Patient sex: M
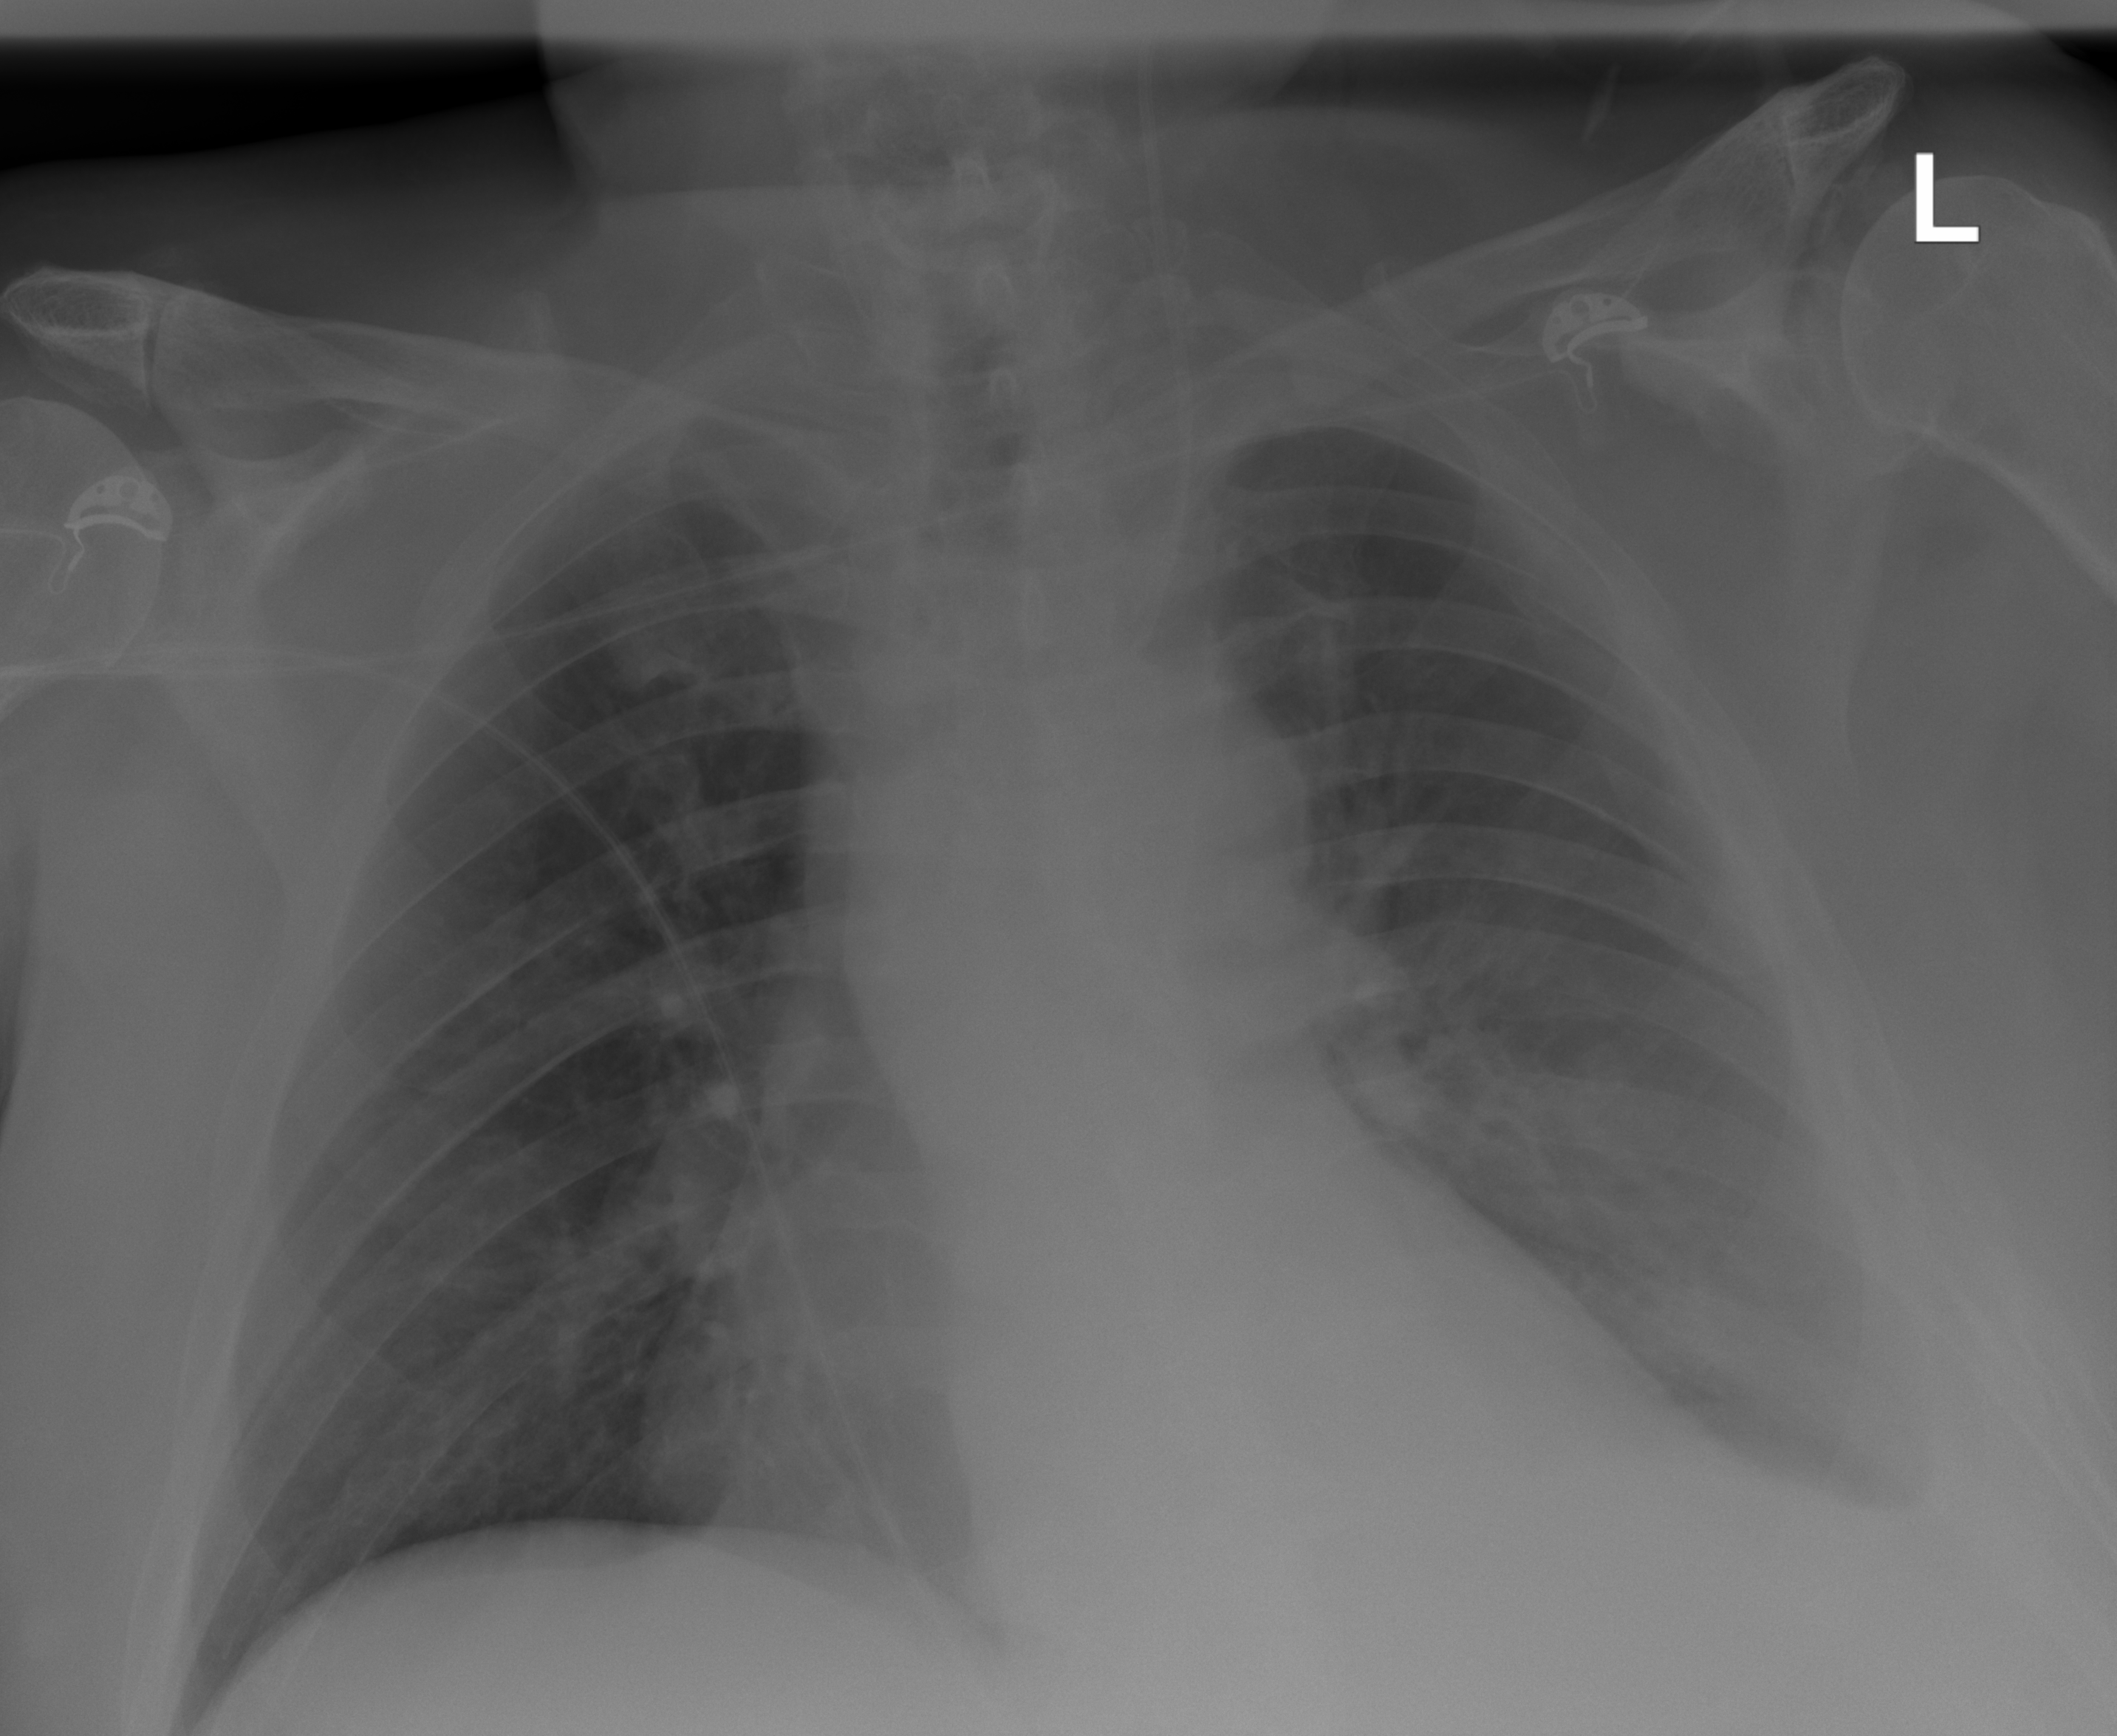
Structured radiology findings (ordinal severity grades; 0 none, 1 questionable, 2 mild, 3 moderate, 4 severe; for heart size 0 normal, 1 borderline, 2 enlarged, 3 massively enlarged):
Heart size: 0
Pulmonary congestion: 0
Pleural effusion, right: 0
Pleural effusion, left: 2
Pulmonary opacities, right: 0
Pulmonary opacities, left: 0
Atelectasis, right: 0
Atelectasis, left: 2